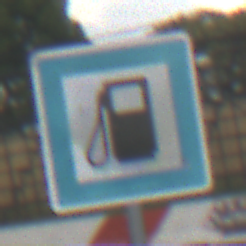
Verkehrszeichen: Tankstelle
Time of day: MorningAfternoon
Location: Outdoor (RoadRail)
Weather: PartlyCloudy
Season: NotSpecified
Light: Natural